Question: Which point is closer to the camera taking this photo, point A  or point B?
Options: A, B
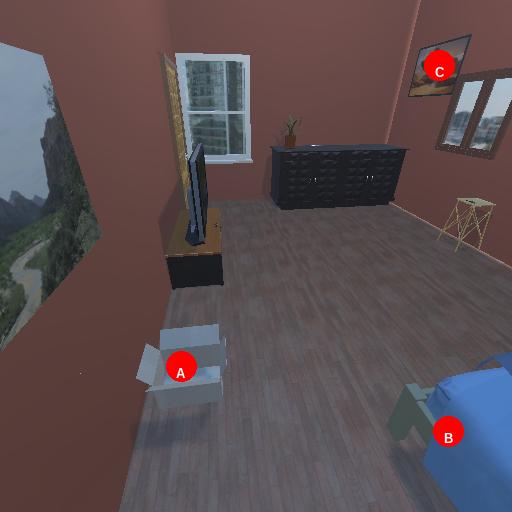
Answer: A